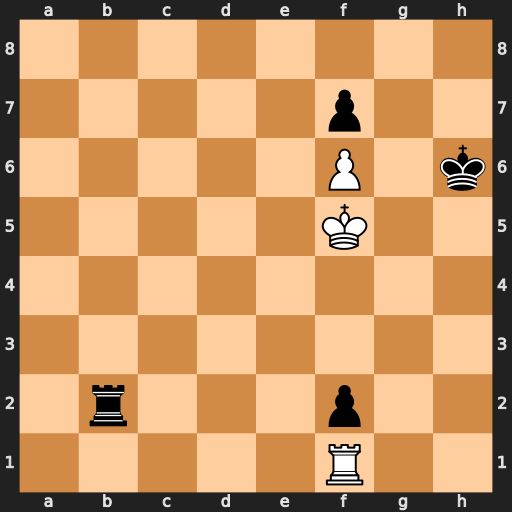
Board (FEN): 8/5p2/5P1k/5K2/8/8/1r3p2/5R2
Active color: w
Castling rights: -
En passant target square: -
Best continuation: Rh1#